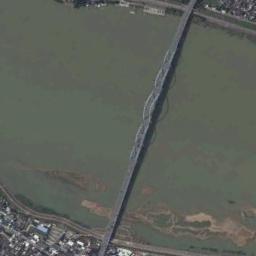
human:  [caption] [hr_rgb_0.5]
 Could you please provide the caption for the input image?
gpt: A bridge built on a dark green river and some buildings arranged neatly on both sides of the river .

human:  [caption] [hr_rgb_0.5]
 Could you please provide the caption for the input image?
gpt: A bridge connects the land on both sides of the turquoise water  There are arched supports on the bridge and many buildings on the land .

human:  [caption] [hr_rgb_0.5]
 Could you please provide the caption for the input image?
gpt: A bridge is over the river with some buildings beside .

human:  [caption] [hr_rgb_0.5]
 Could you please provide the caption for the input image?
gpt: There are two parallel bridges, And the color of the water is dark green .

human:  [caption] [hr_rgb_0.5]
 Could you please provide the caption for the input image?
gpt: There are many buildings beside the bridge .